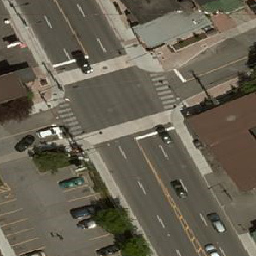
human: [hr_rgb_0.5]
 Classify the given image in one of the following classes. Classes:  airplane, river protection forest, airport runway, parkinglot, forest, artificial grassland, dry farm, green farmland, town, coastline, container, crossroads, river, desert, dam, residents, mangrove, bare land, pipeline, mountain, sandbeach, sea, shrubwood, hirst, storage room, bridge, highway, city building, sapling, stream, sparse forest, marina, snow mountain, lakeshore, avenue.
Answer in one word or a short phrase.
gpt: crossroads